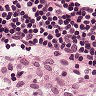
Metastatic tissue present: no